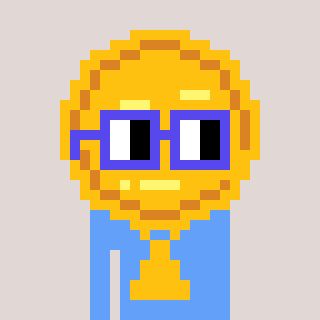
a pixel art character with square blue glasses, a medal-shaped head and a blue-colored body on a warm background